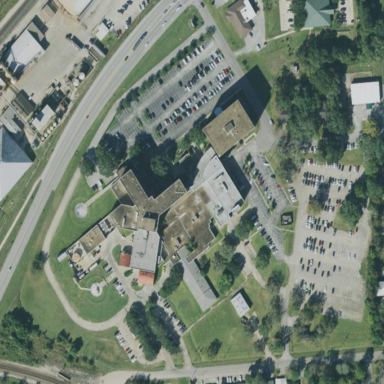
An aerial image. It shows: Healthcare facility identified as hospital.